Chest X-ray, PA view. Patient: 15 years old, sex M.
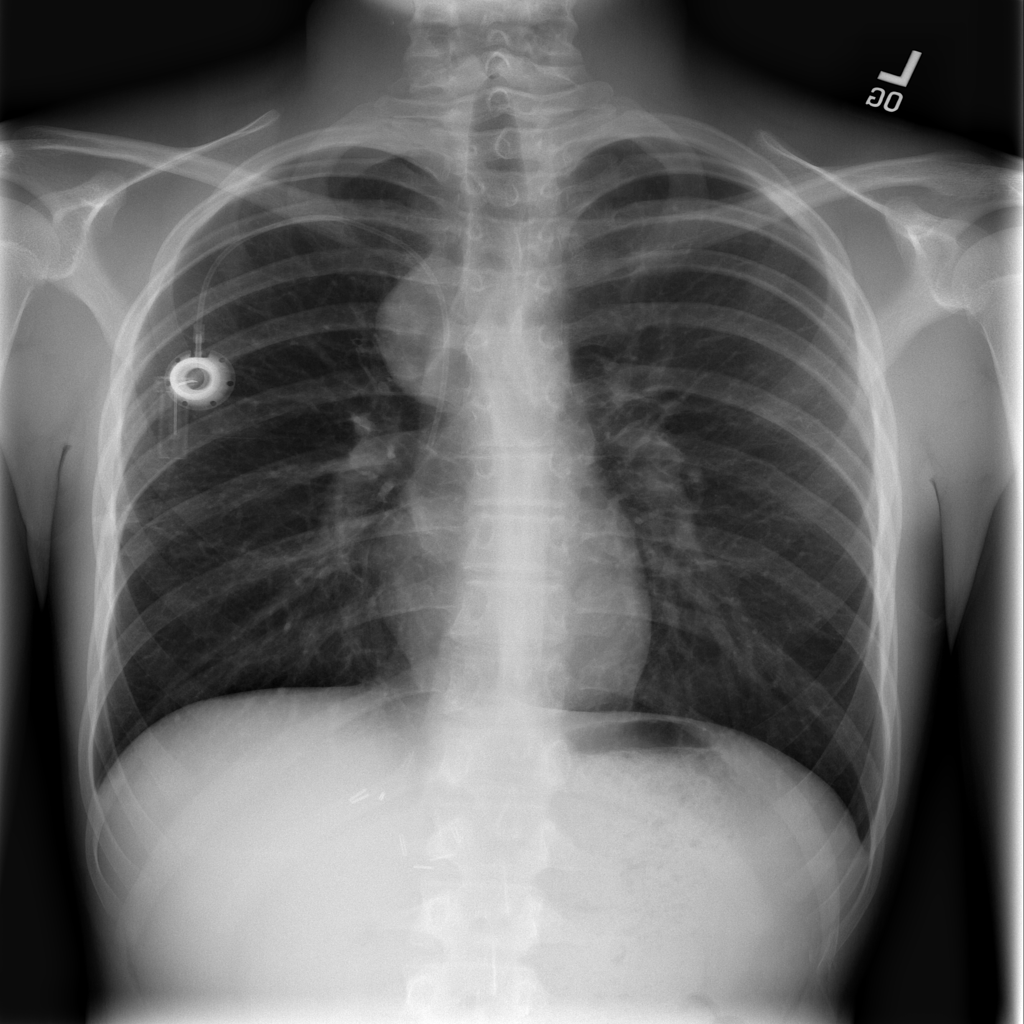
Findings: Mass